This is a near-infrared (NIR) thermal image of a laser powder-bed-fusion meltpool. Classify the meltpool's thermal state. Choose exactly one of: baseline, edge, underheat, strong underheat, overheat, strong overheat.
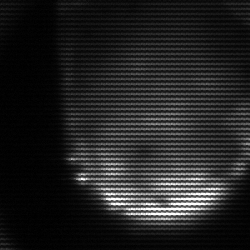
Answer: edge